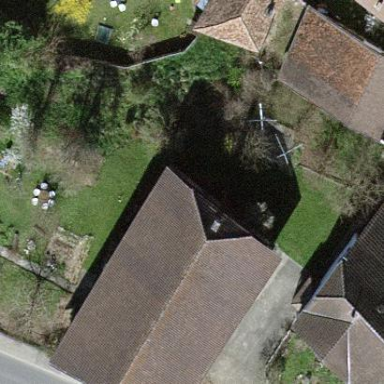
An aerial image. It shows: Simple house.